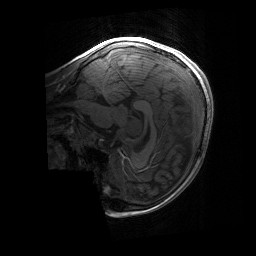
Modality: T1w
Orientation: sagittal
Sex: male
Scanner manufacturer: siemens
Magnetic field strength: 3 T
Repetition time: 1.9 s
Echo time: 0.00243 s